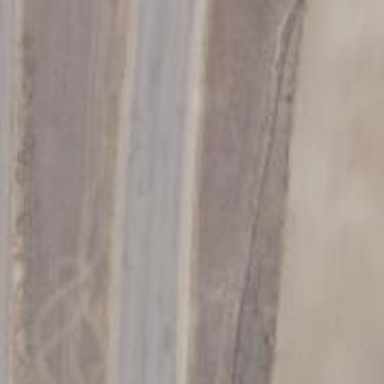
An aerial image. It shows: Asphalt runway at the airport.